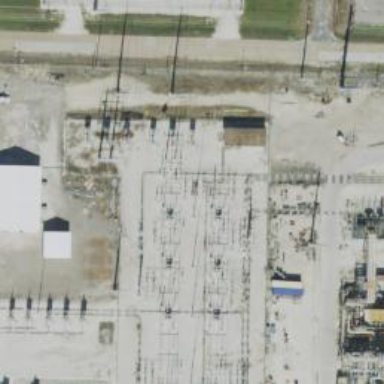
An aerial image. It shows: Switch for power supply.